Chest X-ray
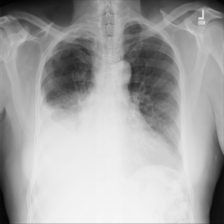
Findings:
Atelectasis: negative
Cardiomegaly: negative
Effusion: negative
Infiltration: negative
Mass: positive
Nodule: negative
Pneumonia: negative
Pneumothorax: negative
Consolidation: negative
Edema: negative
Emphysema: negative
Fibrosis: negative
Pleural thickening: positive
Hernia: negative